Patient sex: M
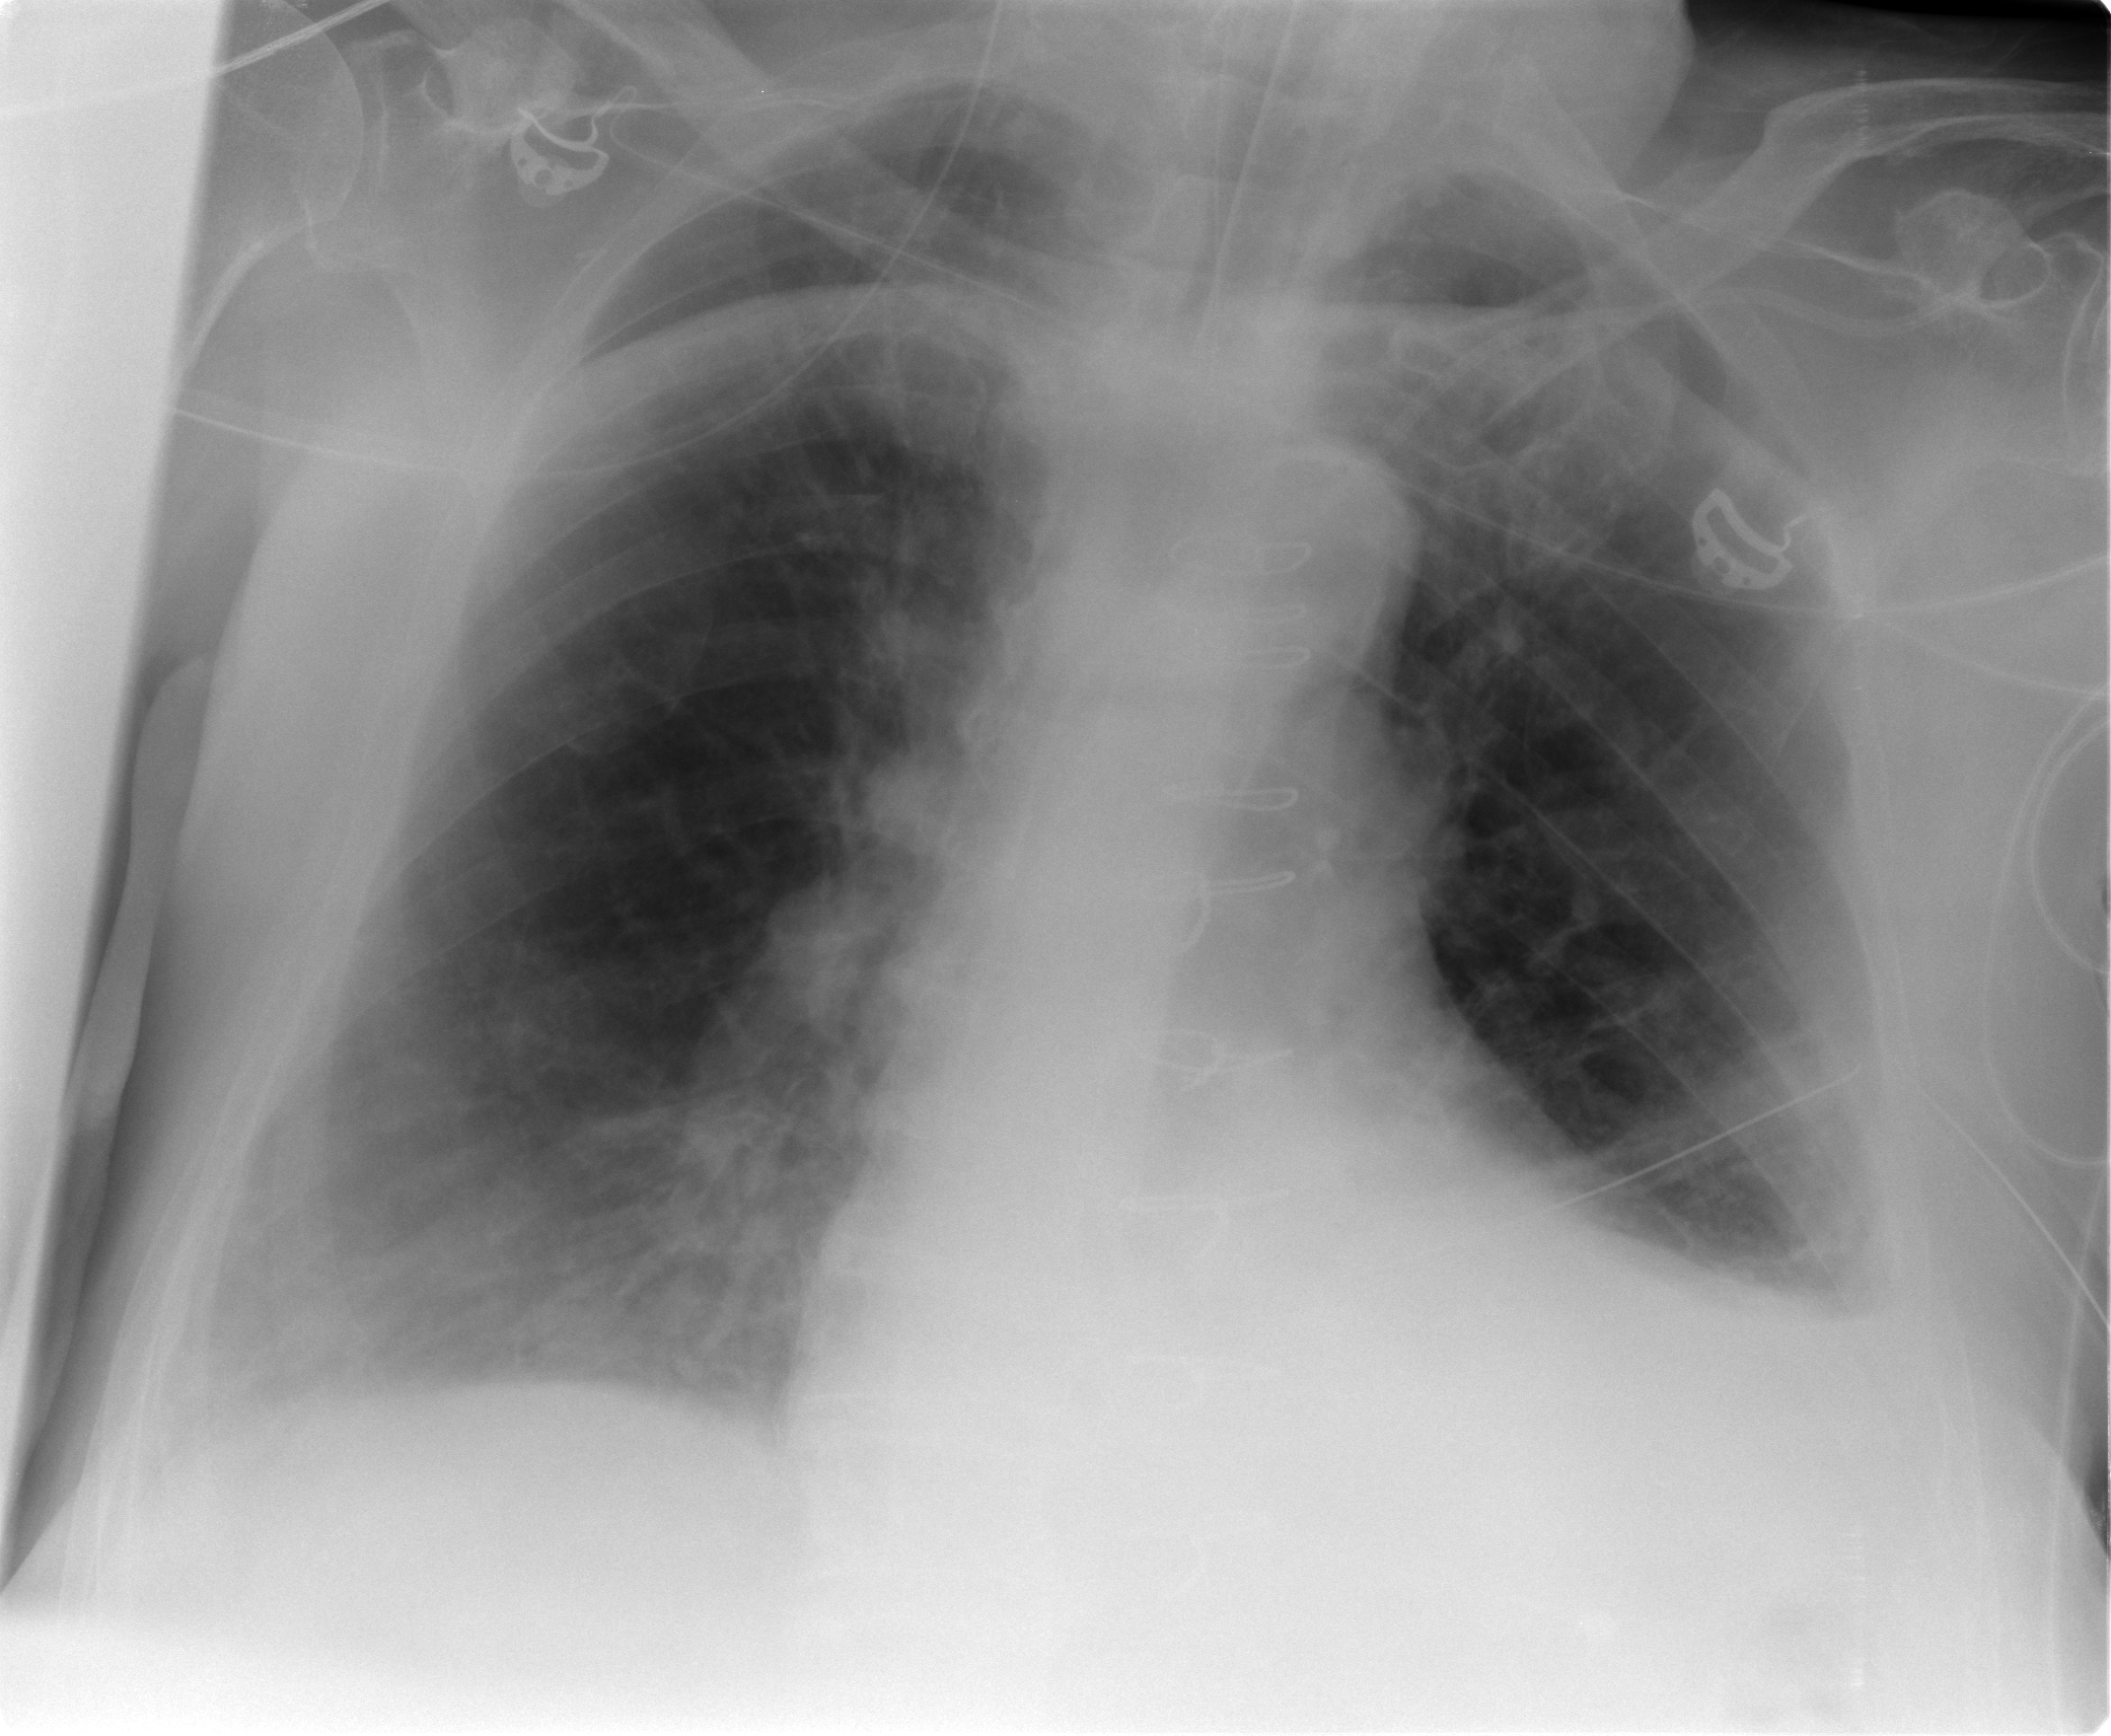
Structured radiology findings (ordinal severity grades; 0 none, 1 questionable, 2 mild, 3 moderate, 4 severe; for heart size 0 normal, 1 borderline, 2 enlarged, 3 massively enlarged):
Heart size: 2
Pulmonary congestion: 2
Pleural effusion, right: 2
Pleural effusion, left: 2
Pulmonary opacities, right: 0
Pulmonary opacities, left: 0
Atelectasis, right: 2
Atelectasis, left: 2